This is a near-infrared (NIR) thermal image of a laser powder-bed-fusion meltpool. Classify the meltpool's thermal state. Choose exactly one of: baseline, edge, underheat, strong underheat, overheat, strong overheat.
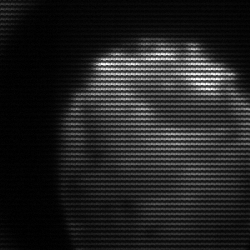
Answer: edge